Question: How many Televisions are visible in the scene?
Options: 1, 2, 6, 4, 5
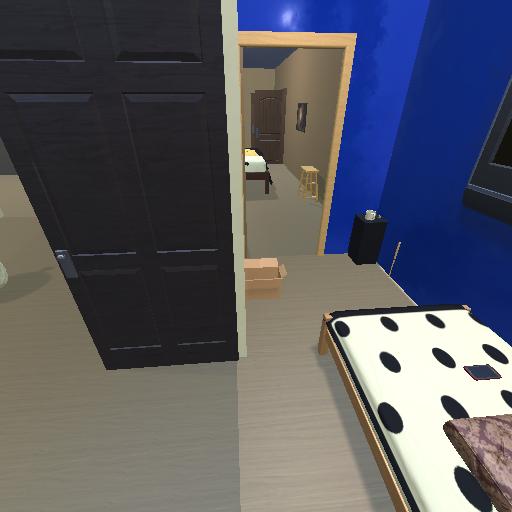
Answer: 1